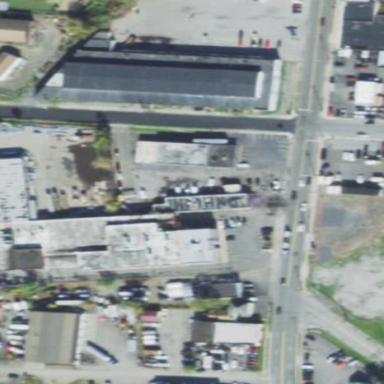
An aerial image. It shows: Industrial building.